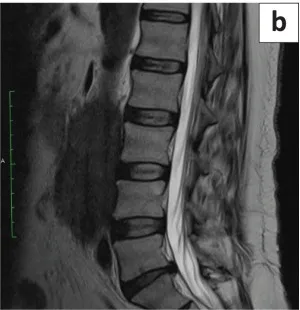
Sagittal T2-weighted hypointense. Circumferential mass encasing the abdominal aorta and IVC.
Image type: radiology (mri)